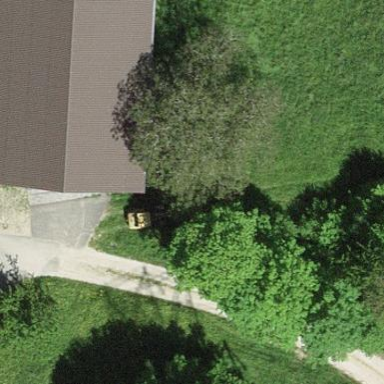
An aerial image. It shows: Shed building.